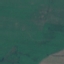
Label: Pasture